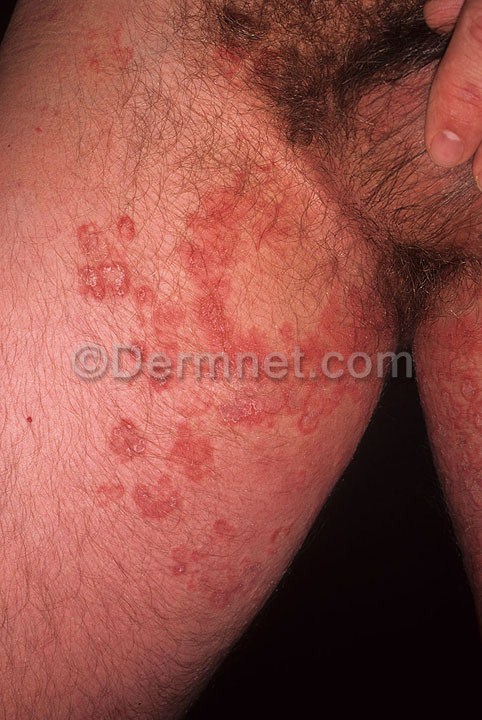
Disease: Tinea Ringworm Candidiasis and other Fungal Infections